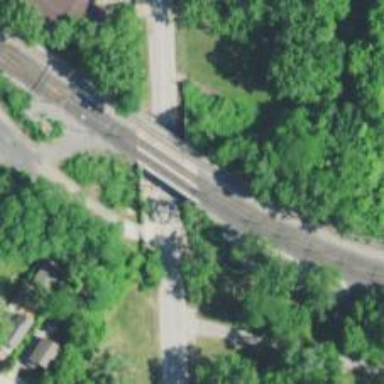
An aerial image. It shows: Bridge for light rail electrified with contact line.